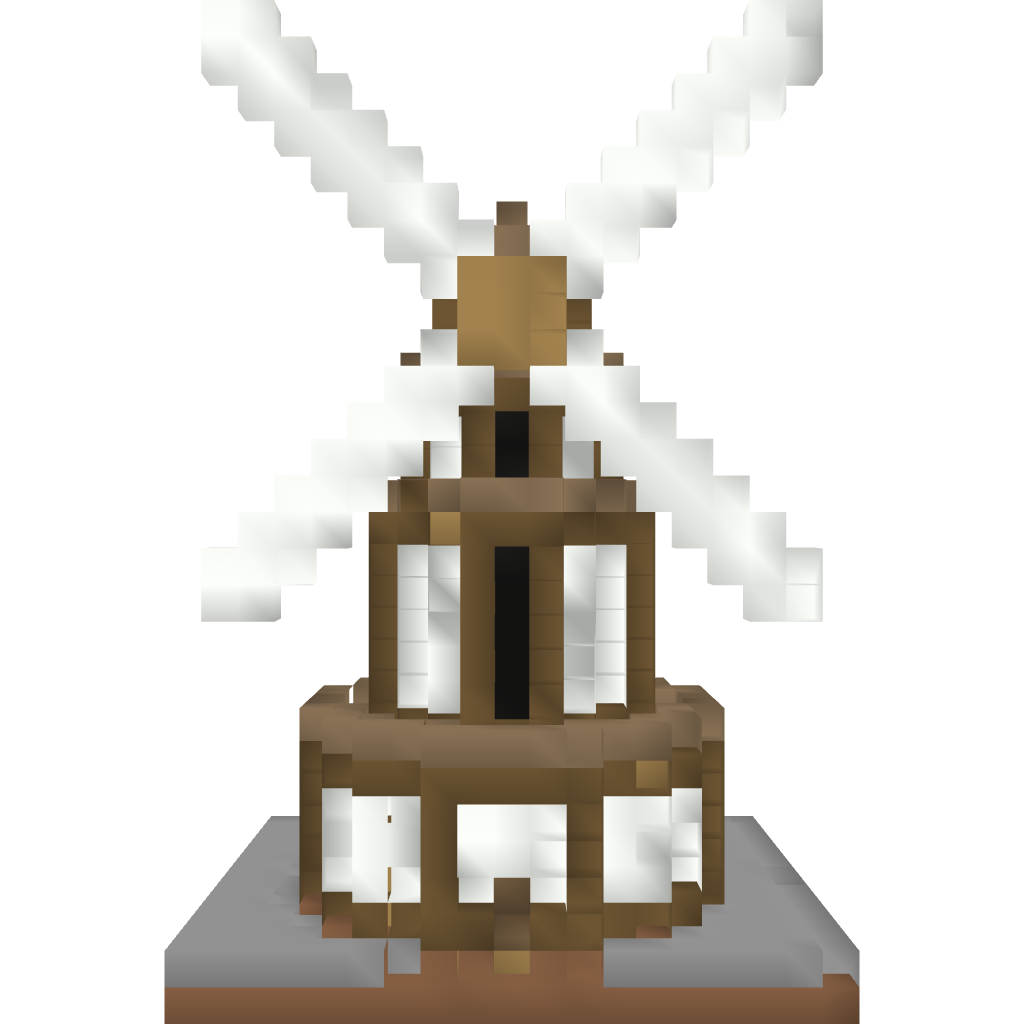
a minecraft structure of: Windmill